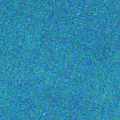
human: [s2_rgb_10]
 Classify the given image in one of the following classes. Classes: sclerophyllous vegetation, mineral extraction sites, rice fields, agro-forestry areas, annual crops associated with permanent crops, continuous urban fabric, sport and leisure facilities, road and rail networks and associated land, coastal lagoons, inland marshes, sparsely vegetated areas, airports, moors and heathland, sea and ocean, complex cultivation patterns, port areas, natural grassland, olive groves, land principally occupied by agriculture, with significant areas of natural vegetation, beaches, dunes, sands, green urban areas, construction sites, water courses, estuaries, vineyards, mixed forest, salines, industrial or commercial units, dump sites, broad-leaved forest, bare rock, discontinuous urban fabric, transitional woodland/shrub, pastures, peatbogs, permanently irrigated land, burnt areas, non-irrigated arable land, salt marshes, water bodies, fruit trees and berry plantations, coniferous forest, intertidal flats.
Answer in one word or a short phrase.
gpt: sea and ocean